Question: I'm using the Chrome Developer Tools. I'm trying to open it in its own window. Other answers indicate a small button on the bottom left. I'm afraid I lack such a button. How do I open the Chrome Developer tools in its own window?

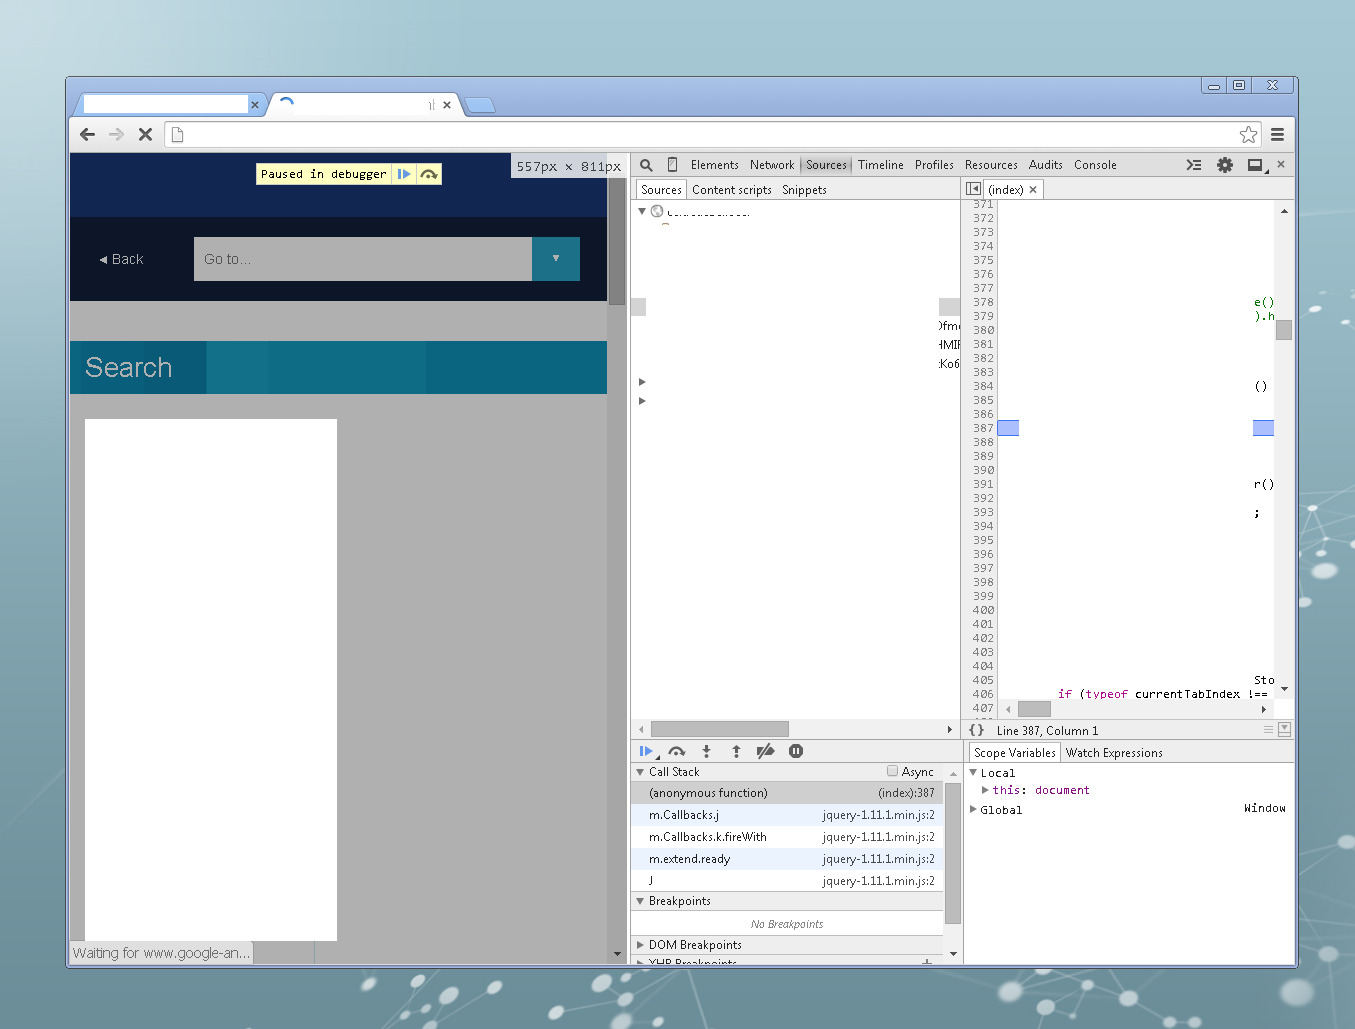
Answer: Click and hold the icon in the top right next to the close icon:

From Chrome 41, you are able to use + + (Windows/Linux) or + + (Mac OS X) to be able to toggle between these views.